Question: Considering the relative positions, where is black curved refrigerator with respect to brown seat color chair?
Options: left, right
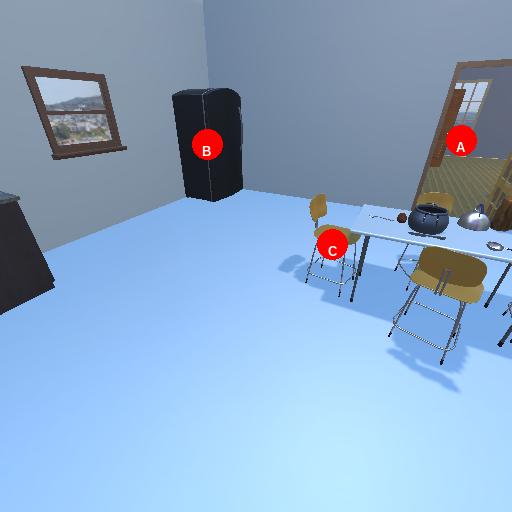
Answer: left